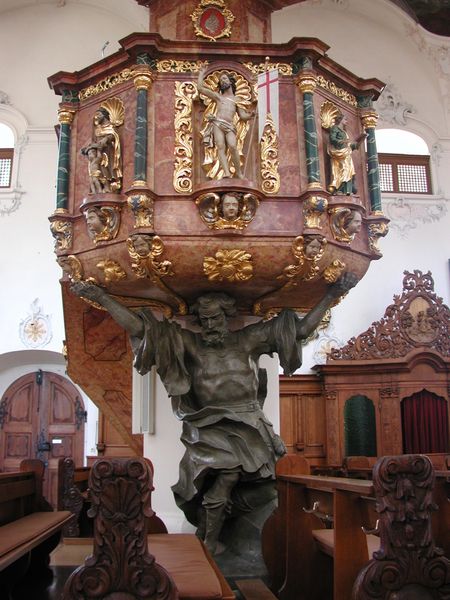
Titel: Kanzel im St. Fridolinsmünster
Künstler: Johann Isaak Freitag
Standort: Bad Säckingen, St. Fridolinsmünster (EU - D - BW)
Schlagwörter: grün, braun, holz, licht, marmor, tür, rot, stein, innenraum, kirche, figur, gold, engel, balkon, fahne, foto, kreuz, bänke, kanzel, christus, jesus, muscheln, putten, träger, petrus, kolz, er, d, dr, fr